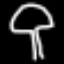
Label: mushroom